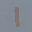
Label: 1